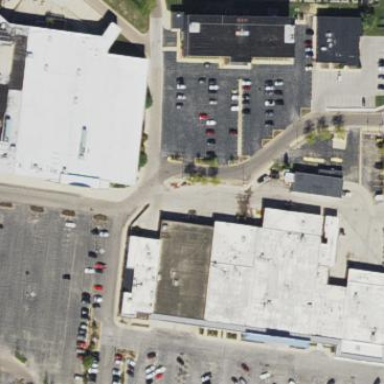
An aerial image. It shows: Retail building.